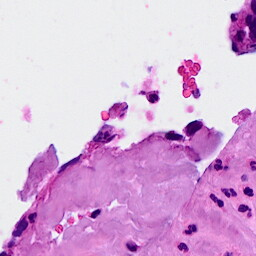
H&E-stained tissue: Breast